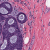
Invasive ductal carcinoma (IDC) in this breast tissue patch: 1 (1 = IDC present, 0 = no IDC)